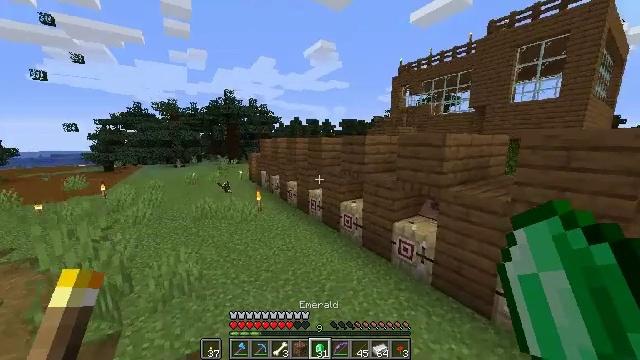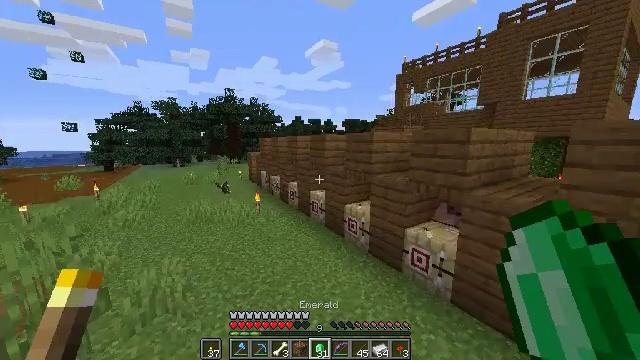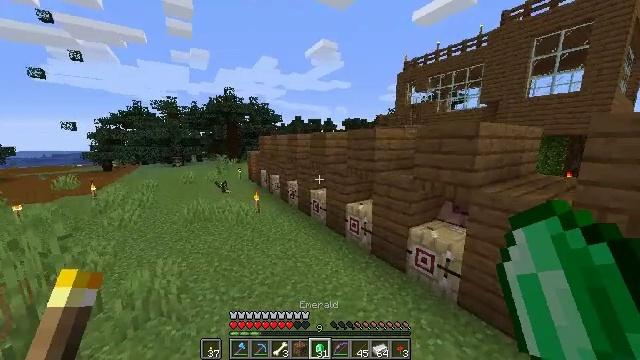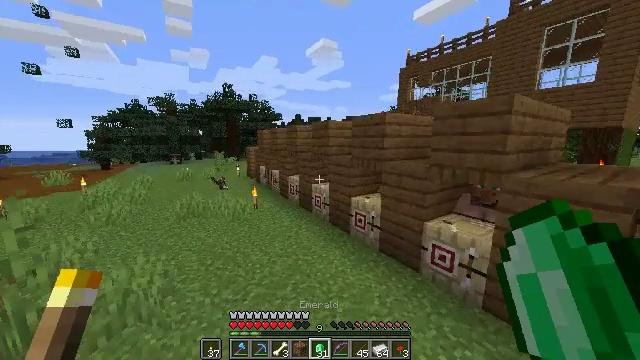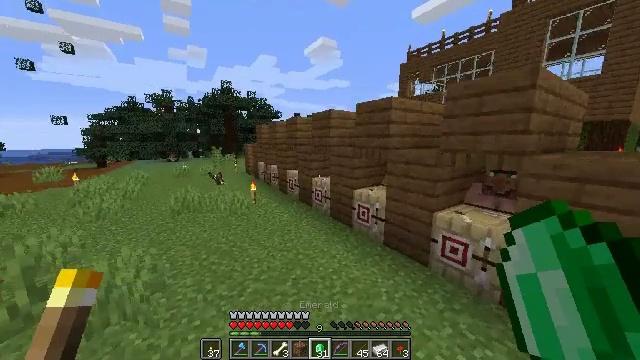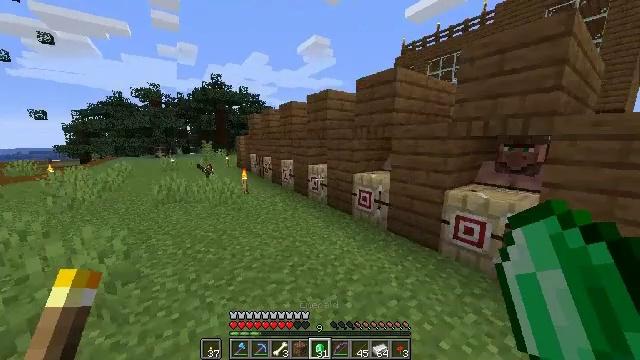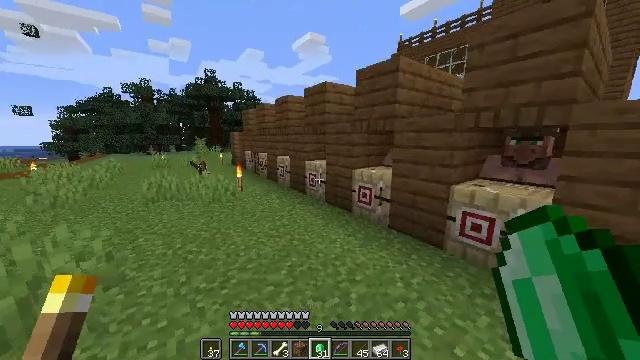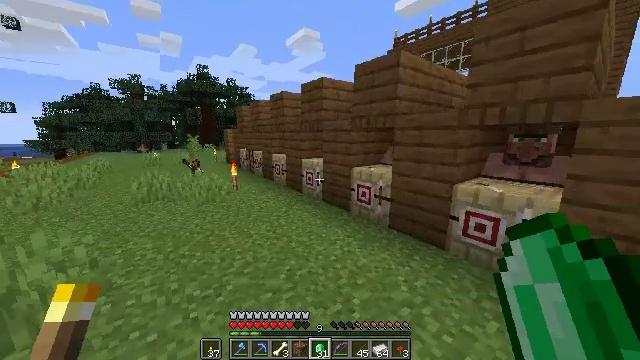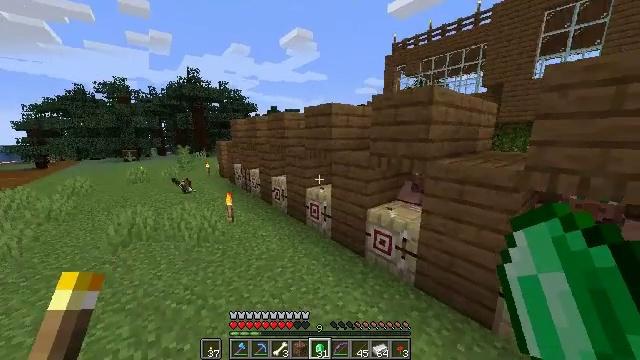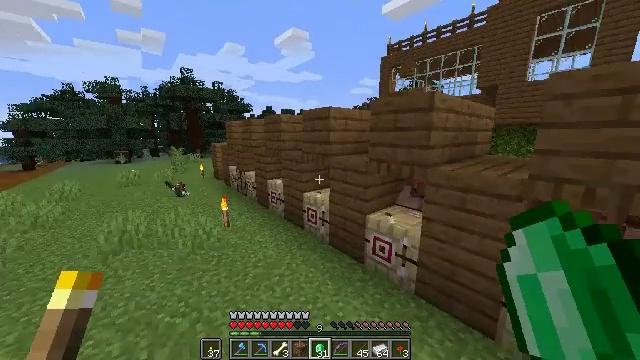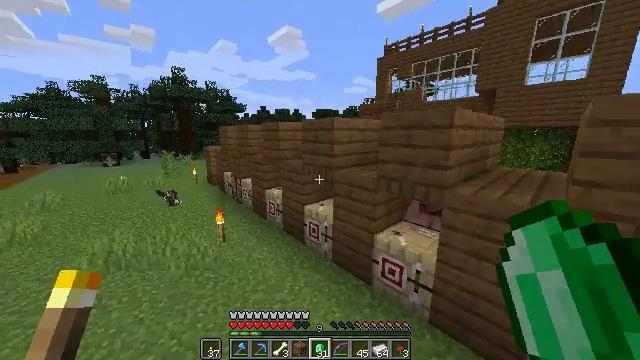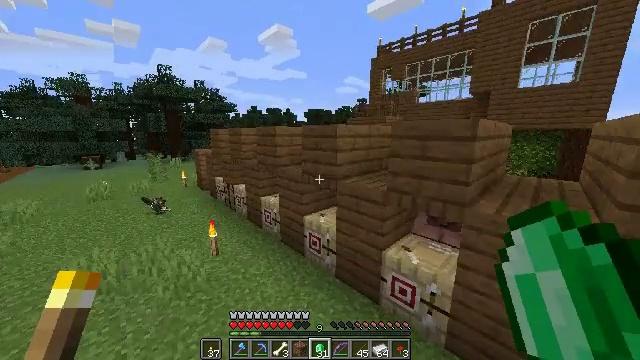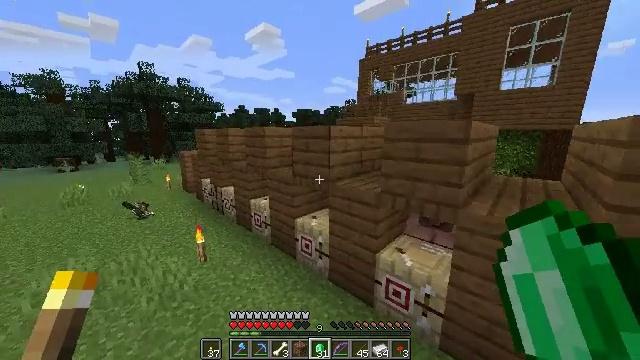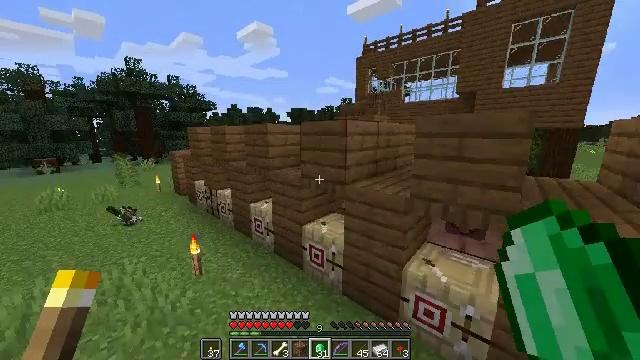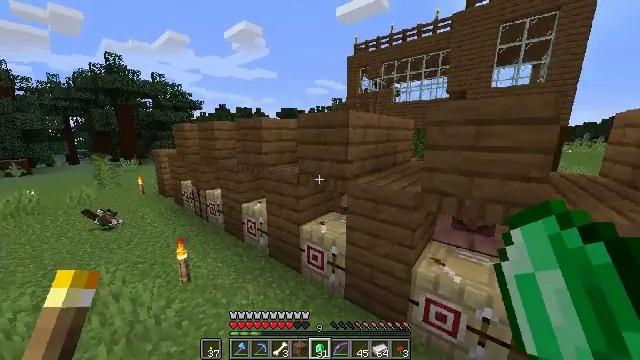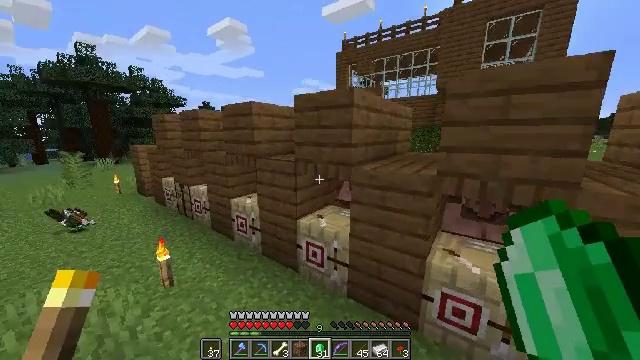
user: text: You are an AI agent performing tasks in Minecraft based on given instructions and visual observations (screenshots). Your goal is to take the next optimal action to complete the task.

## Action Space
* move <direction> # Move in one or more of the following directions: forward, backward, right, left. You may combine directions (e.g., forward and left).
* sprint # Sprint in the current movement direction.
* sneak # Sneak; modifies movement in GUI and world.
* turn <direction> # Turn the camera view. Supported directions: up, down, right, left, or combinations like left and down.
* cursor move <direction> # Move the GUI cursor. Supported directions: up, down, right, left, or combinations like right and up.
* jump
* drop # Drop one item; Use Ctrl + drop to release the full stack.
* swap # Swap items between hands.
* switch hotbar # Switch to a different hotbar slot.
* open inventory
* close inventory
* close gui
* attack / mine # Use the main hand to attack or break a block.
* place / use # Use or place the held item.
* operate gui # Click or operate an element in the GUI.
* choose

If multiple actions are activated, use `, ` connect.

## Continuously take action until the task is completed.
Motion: motion action
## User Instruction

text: Use the crafting grid to assemble arrows.
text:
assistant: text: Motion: move forward and move left, sprint, jump
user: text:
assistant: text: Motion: move forward and move left, sprint, jump
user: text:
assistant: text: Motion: move forward and move left, sprint, jump
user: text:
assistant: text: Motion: move forward and move left, sprint, jump
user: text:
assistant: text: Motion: move forward and move left, sprint, turn right, jump
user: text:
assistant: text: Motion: move forward and move left, sprint, turn right, jump
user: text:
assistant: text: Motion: move forward and move left, sprint, turn right, jump
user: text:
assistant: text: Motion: move forward and move left, sprint, turn right, jump
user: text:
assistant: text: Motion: move forward and move left, sprint, turn right, jump
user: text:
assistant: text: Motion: move forward and move left, sprint, turn right
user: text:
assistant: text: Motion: move forward and move left, sprint, turn right
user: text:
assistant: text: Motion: move forward and move left, sprint, turn right
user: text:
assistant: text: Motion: move forward, sprint, turn right
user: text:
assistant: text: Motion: move forward, turn right
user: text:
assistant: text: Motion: move forward, turn right
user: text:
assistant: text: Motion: move forward, turn right
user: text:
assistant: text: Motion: move forward, turn right
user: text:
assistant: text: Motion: move forward, turn right and up
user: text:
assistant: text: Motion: move forward, turn right and up
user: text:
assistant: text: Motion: move forward, turn right and up
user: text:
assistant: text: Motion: move forward, turn right and up
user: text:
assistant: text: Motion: move forward
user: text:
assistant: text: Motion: move forward
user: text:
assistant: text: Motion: move forward, turn right, use / place
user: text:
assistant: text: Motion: move forward, turn right, use / place
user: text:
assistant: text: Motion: turn right, use / place
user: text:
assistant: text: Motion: no_op
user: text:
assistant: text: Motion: no_op
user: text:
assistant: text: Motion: open gui
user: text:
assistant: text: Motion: no_op